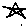
Label: star